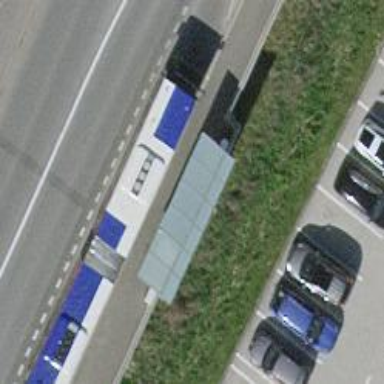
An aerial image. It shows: Bus stop with shelter. It is platform for public transport.